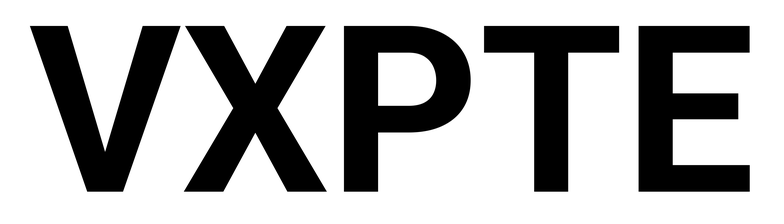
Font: Roboto_Bold